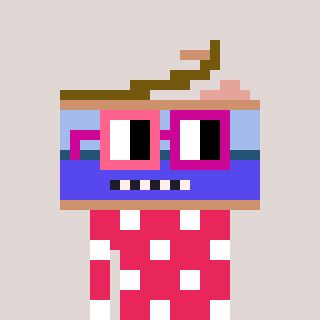
a pixel art character with square pink and red glasses, a canned ham-shaped head and a redpinkish-colored body on a warm background